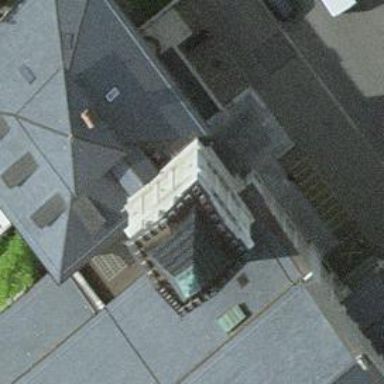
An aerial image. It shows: Bell tower with pyramidal roof shape.